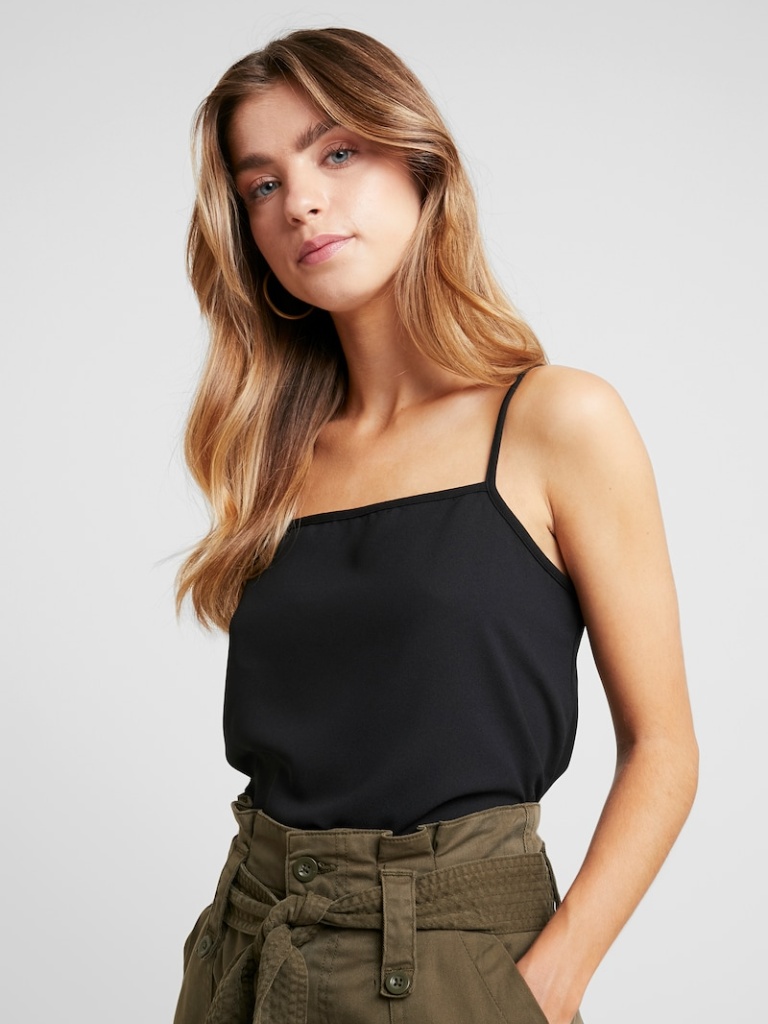
satin tight sleeveless hip length Fully Tucked in straight camisole